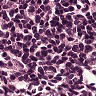
Metastatic tissue present: no